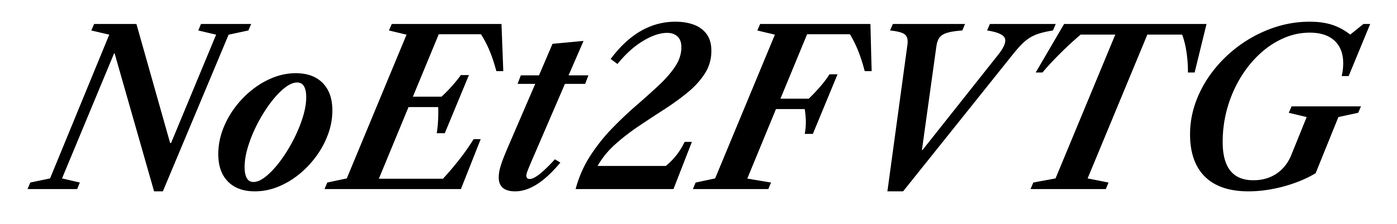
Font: LibreCaslonText-Italic_SemiBold_Italic